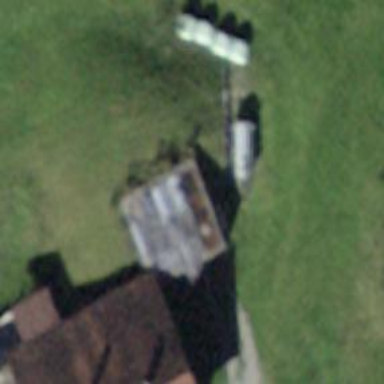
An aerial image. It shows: Group of garages.